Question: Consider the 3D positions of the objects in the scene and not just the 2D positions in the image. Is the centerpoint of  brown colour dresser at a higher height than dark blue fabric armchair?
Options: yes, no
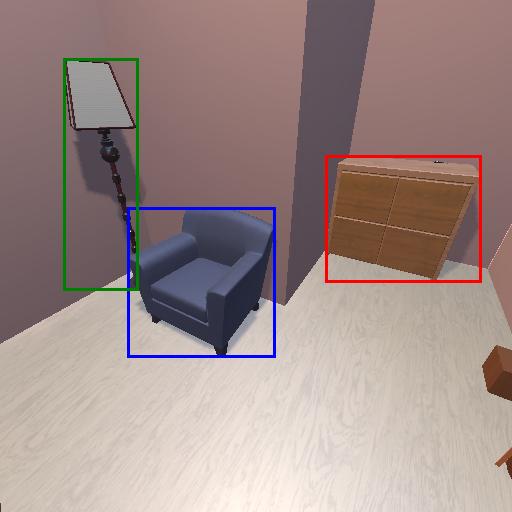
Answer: yes